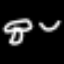
Label: mushroom